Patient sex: F
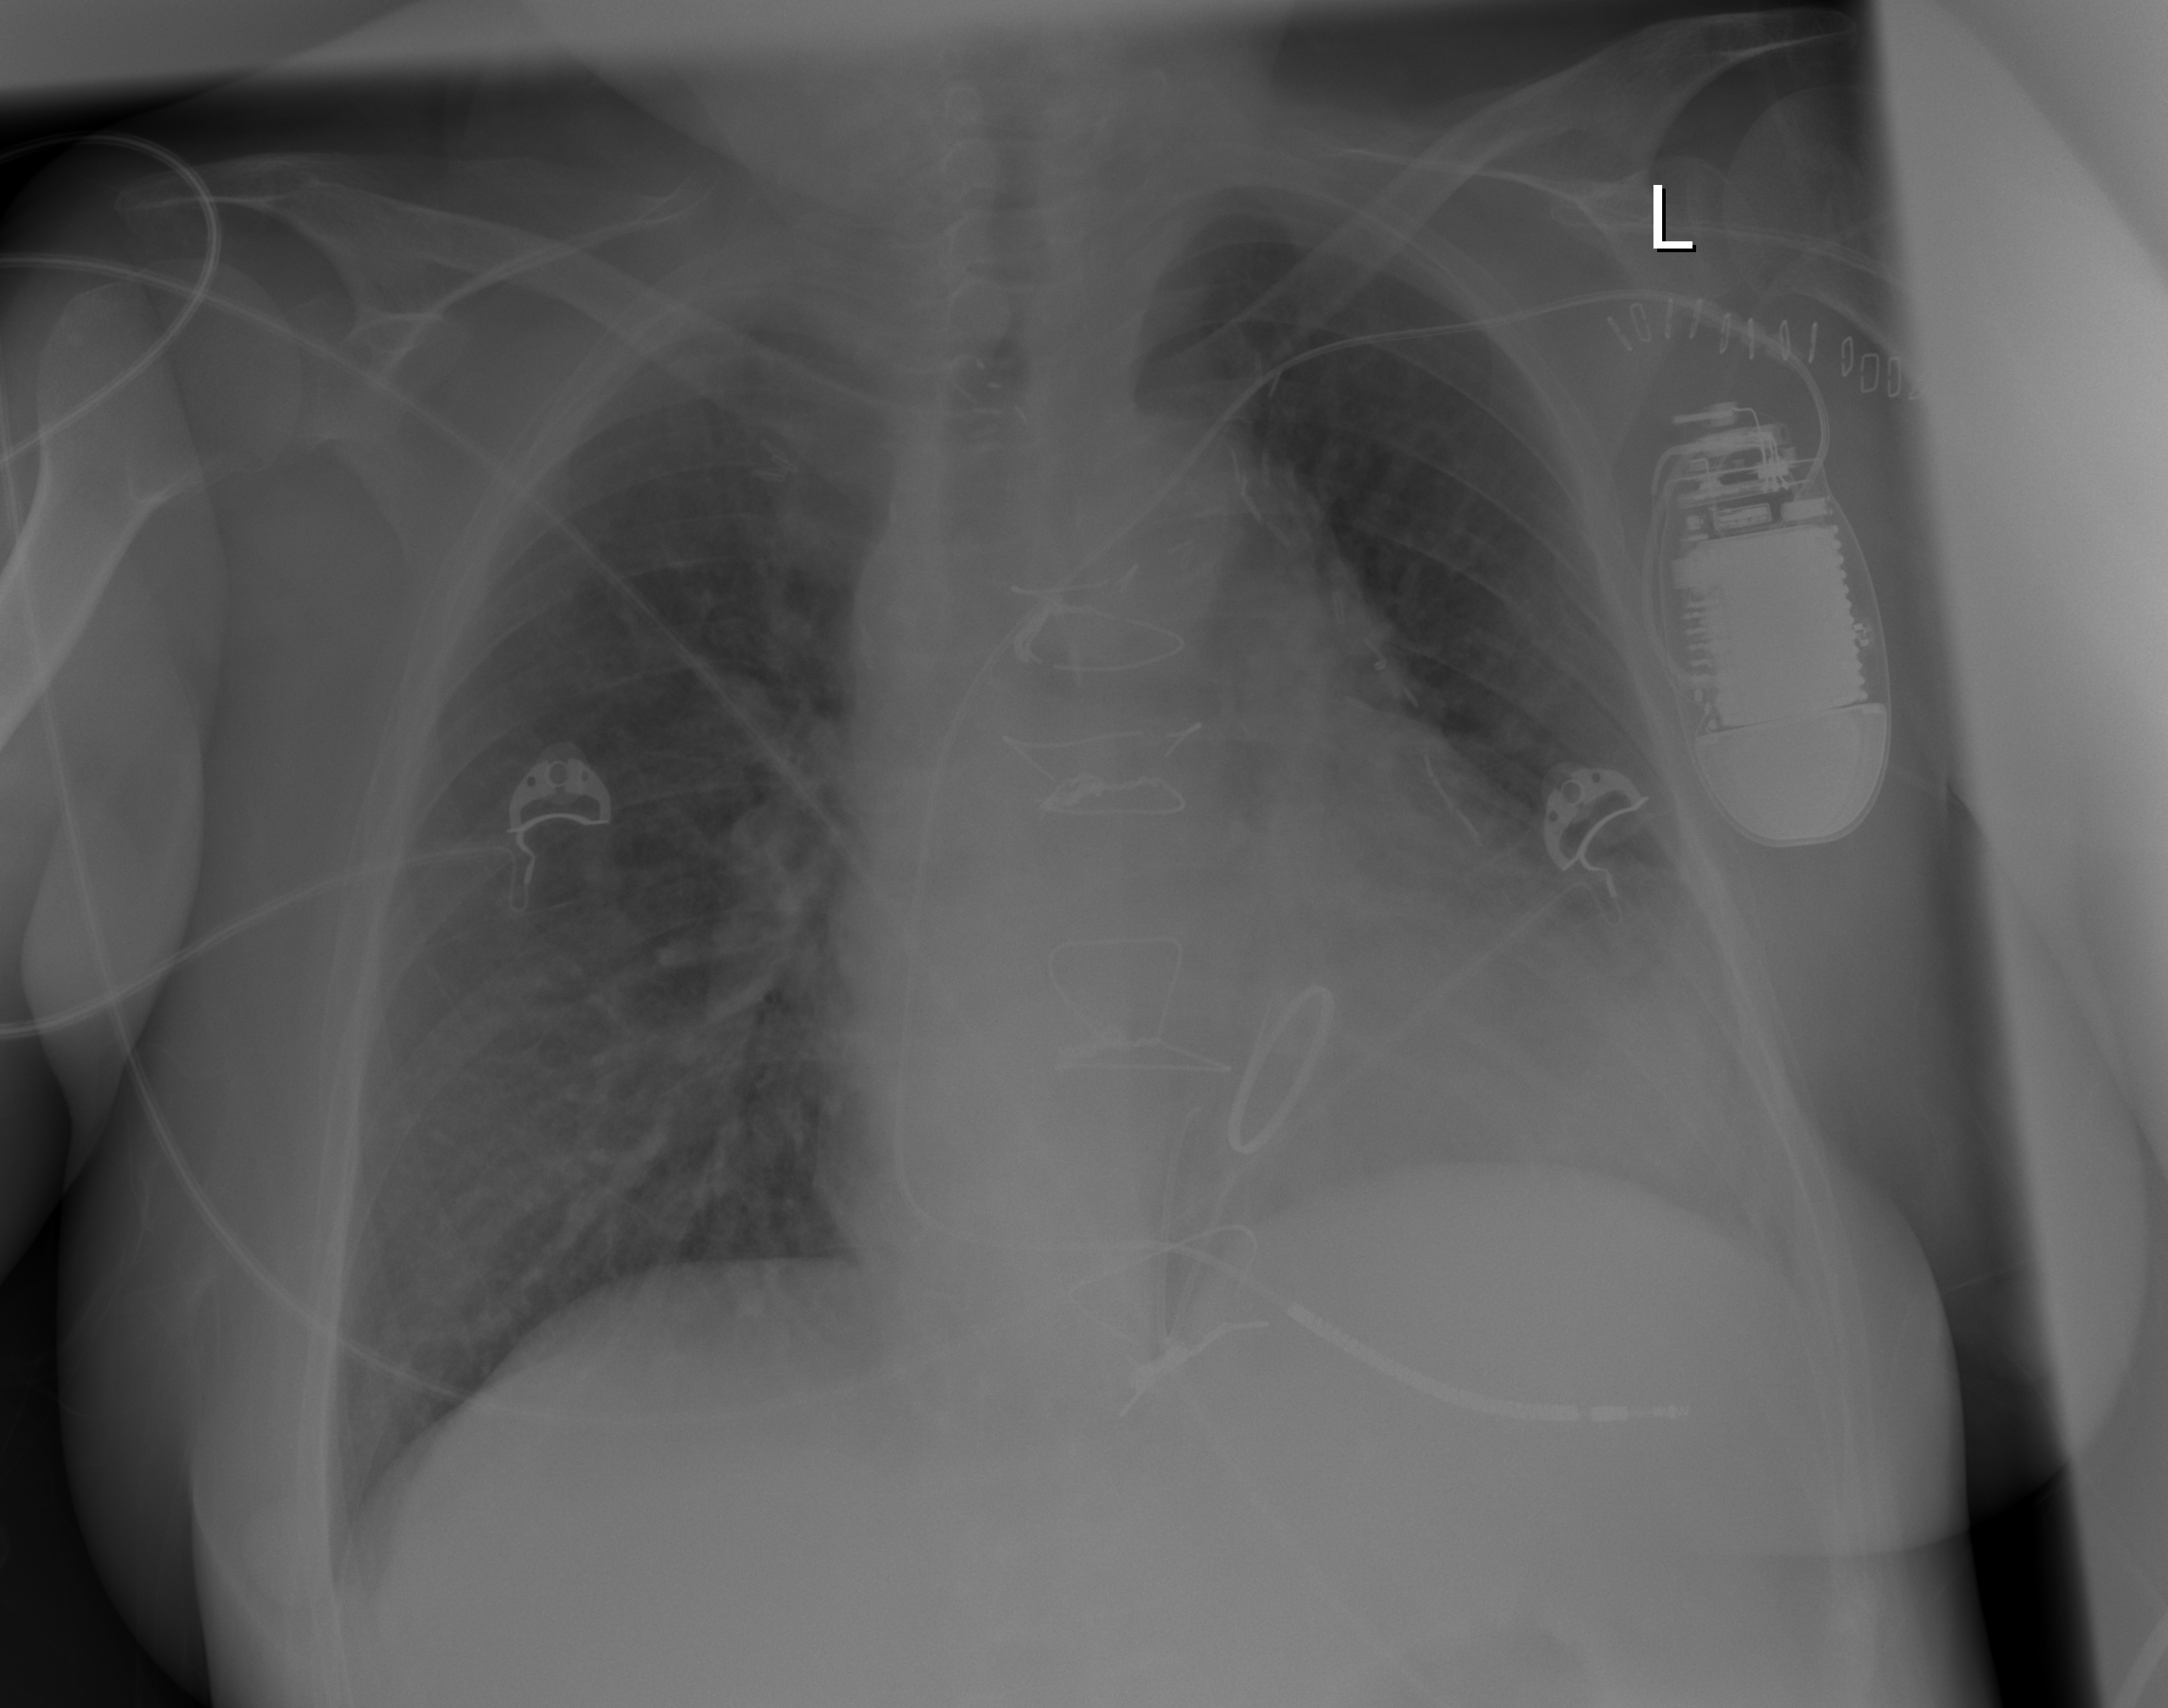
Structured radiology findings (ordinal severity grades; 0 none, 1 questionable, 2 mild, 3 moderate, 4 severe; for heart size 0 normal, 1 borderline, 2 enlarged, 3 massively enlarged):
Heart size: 2
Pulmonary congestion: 2
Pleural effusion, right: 0
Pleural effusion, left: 0
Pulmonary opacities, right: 0
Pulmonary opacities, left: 0
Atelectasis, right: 0
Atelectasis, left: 0